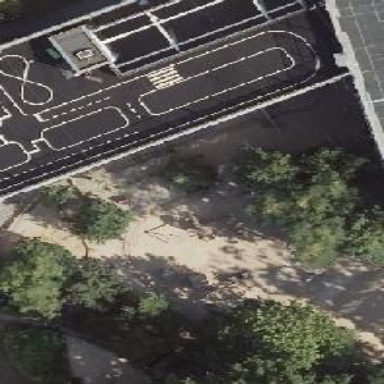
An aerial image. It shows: Playground area for leisure land.